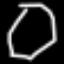
Label: octagon